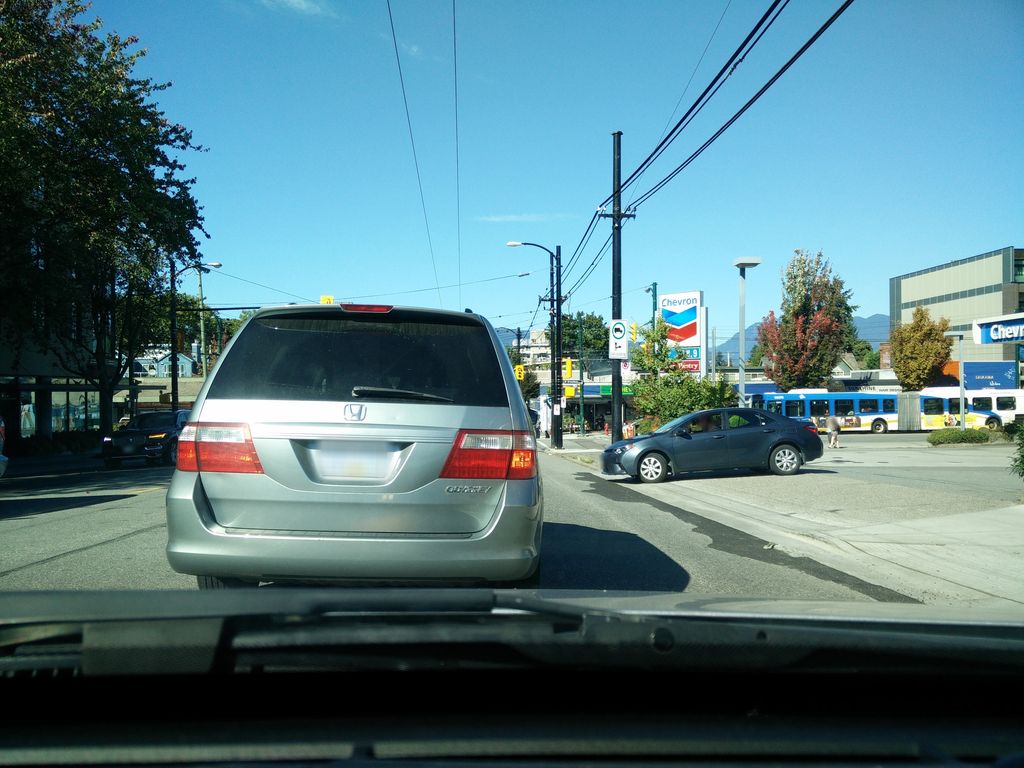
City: vancouver